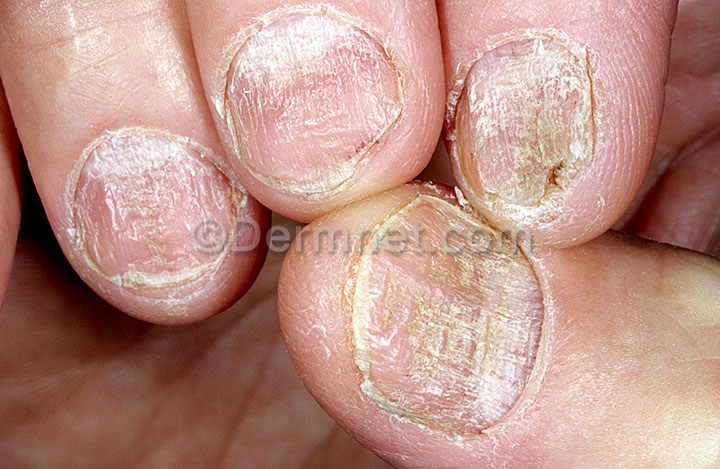
Disease: Nail Fungus and other Nail Disease